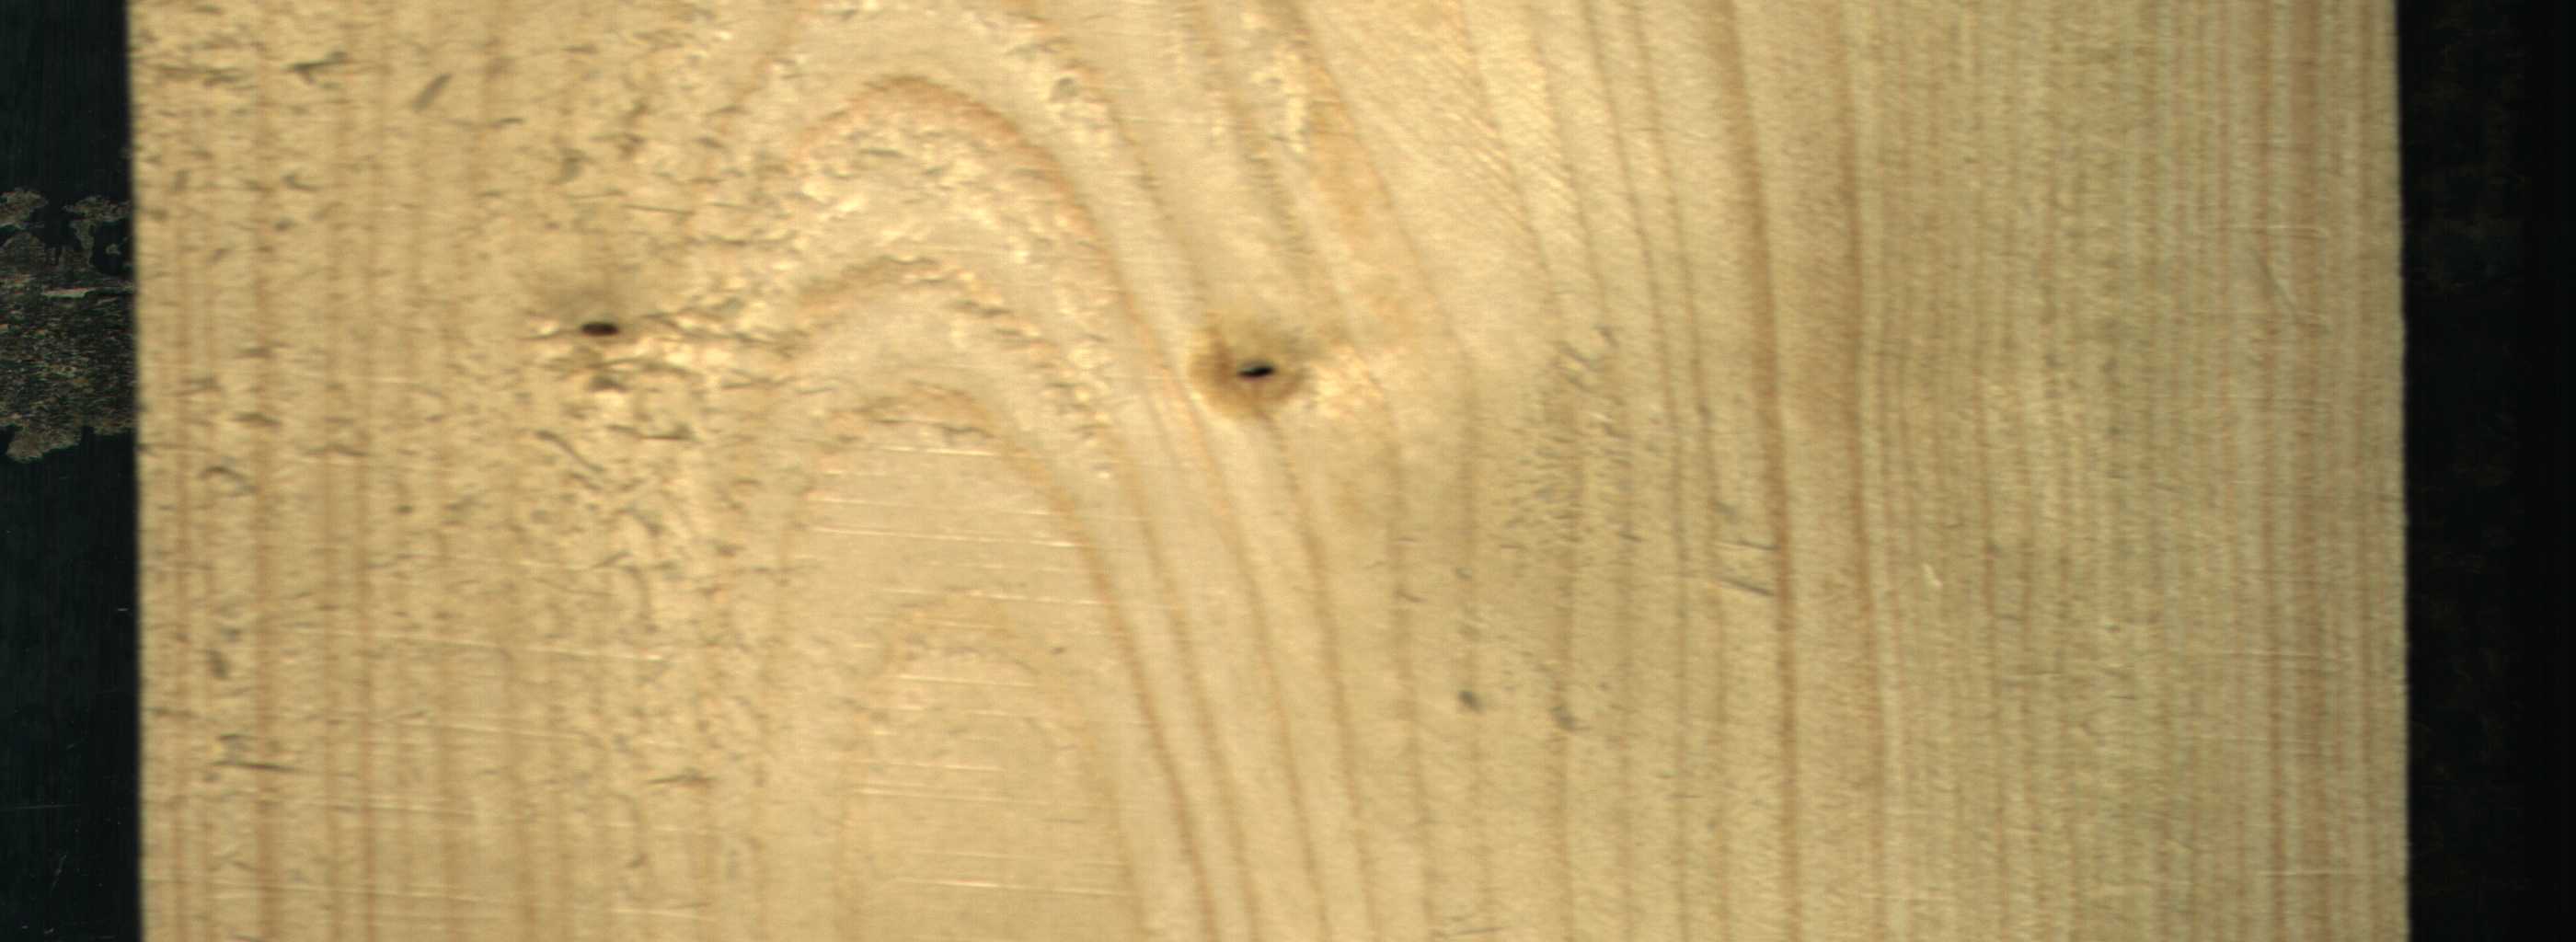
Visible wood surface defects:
Dead_Knot
Dead_Knot